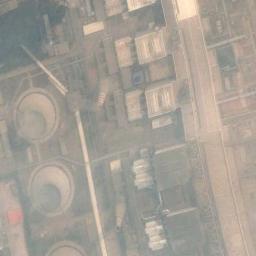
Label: thermal_power_station